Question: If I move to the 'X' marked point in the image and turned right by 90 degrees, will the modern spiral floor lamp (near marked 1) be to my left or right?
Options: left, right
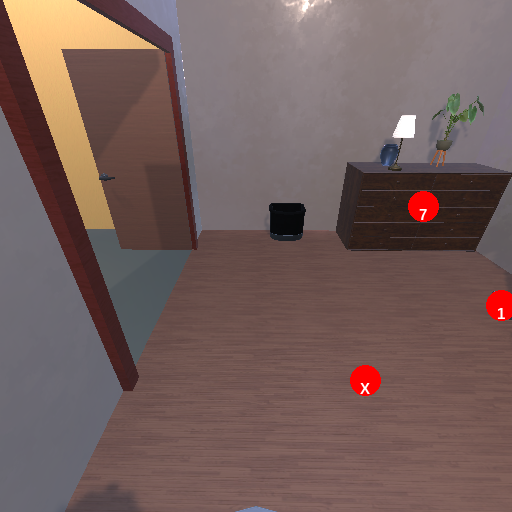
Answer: left